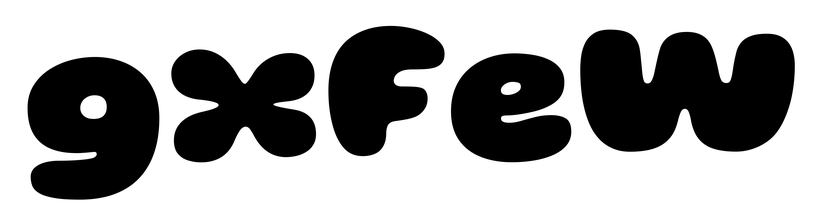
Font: Gluten_Black